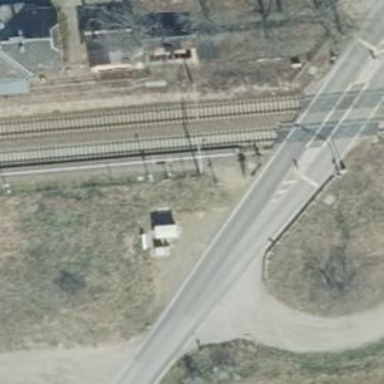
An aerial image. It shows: Public transport stop position along the railway.